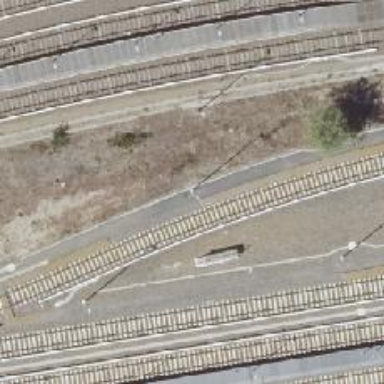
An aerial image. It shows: Abandoned railway.